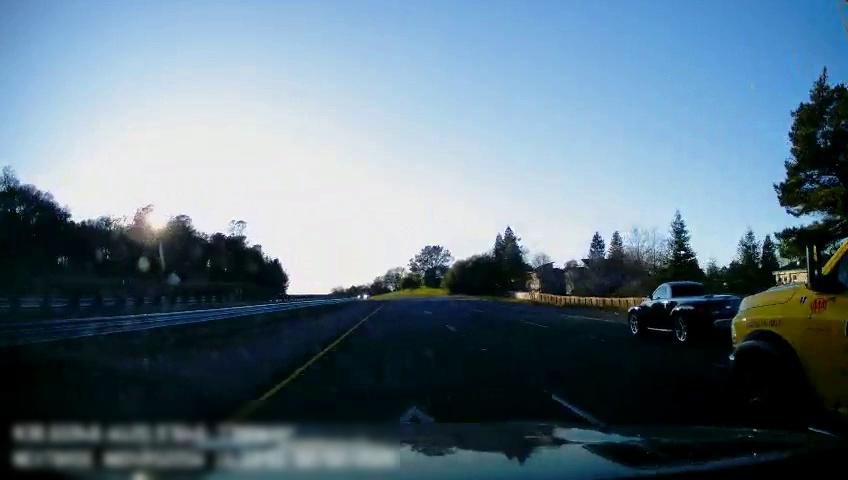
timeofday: Day
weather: Sunny
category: Drivable Space
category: Vehicles | Car
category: Vehicles | Truck
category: Lanes | Current Lane
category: Lanes | Current Lane
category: Lanes | Alternate Lane
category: Lanes | Alternate Lane